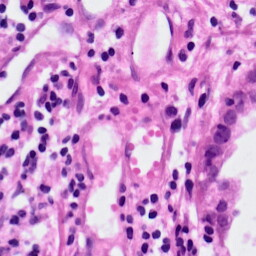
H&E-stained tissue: Lung